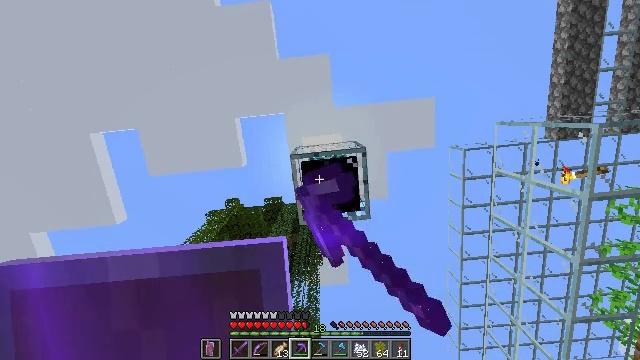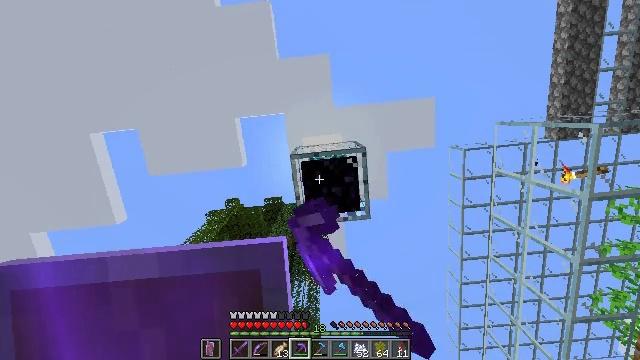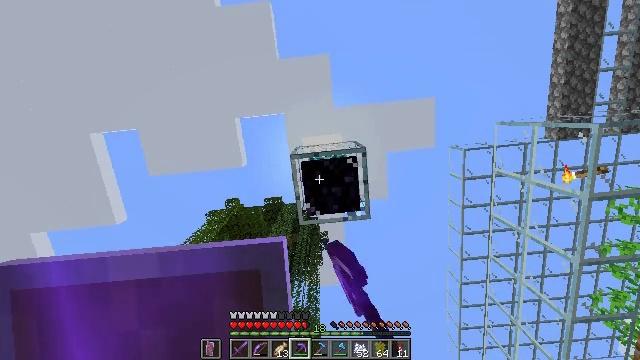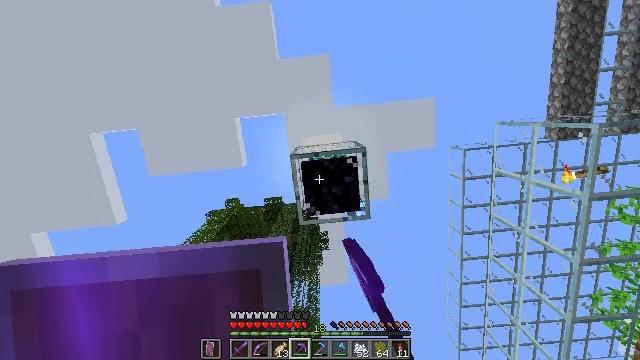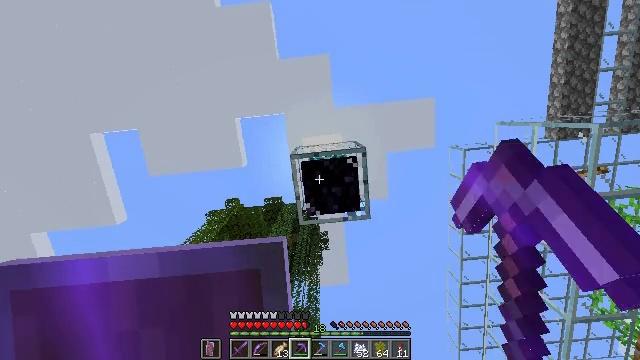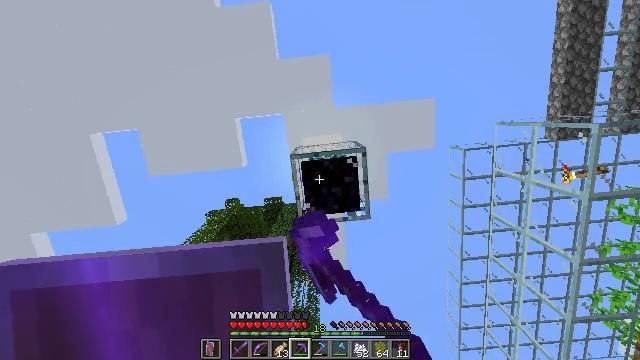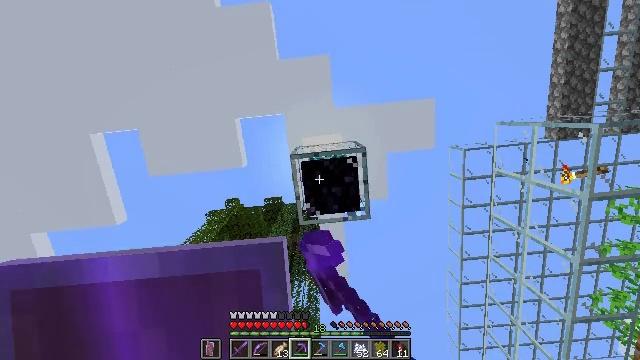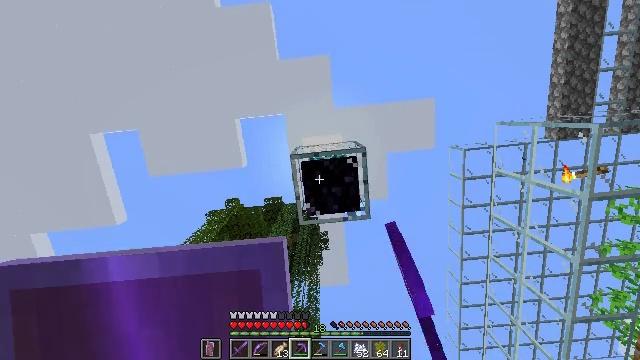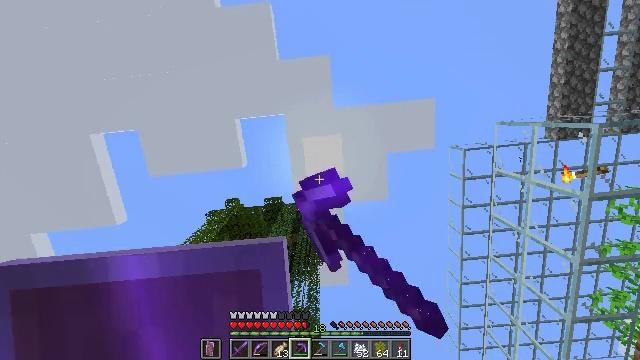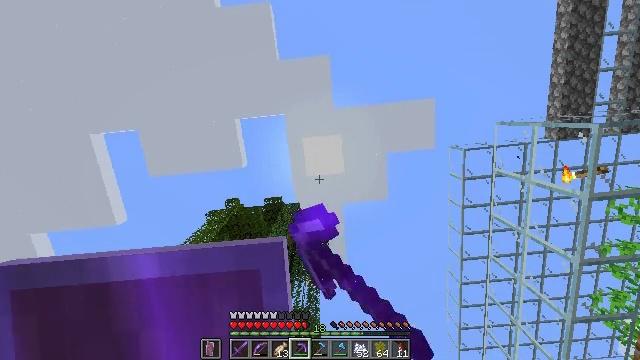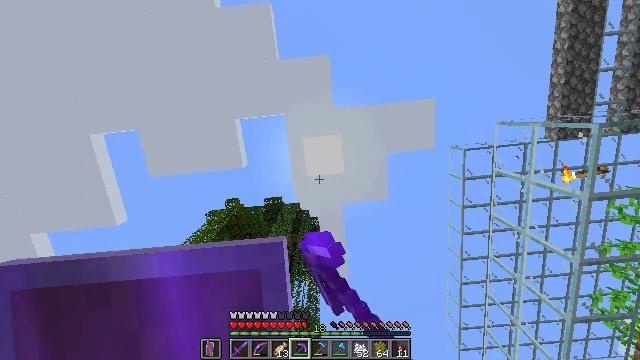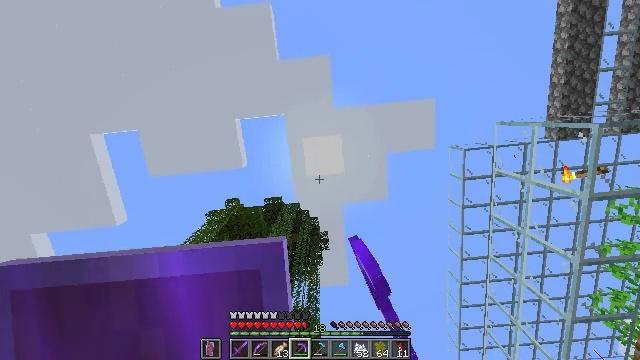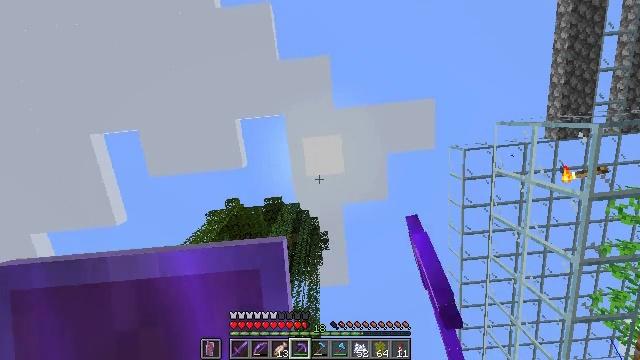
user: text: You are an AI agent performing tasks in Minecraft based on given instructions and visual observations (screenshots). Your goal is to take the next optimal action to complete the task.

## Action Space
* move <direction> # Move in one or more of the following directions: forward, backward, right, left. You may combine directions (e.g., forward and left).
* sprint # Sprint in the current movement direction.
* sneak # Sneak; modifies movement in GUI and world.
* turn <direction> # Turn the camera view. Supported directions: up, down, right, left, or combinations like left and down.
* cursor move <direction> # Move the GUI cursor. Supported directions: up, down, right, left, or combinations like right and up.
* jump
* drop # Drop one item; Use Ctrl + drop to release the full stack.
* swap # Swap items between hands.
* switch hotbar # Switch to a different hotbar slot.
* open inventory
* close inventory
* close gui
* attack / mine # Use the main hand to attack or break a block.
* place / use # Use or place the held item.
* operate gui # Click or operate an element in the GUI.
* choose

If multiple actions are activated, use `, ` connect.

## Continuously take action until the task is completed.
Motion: motion action
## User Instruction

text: Gather the beacon from its base.
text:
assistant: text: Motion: attack / mine
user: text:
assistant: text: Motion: attack / mine
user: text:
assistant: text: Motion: attack / mine
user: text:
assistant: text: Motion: attack / mine
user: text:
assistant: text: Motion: attack / mine
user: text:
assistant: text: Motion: attack / mine
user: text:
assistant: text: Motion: attack / mine
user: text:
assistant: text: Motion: attack / mine
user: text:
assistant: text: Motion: attack / mine
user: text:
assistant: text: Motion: attack / mine
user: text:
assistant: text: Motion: attack / mine
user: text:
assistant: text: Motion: attack / mine
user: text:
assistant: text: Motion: attack / mine